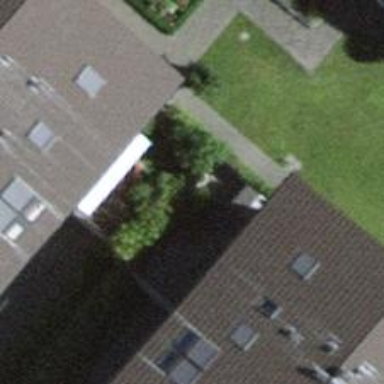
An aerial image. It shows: Group of garages.